Field crop: maize
Growth stage: 2
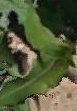
Species: maize